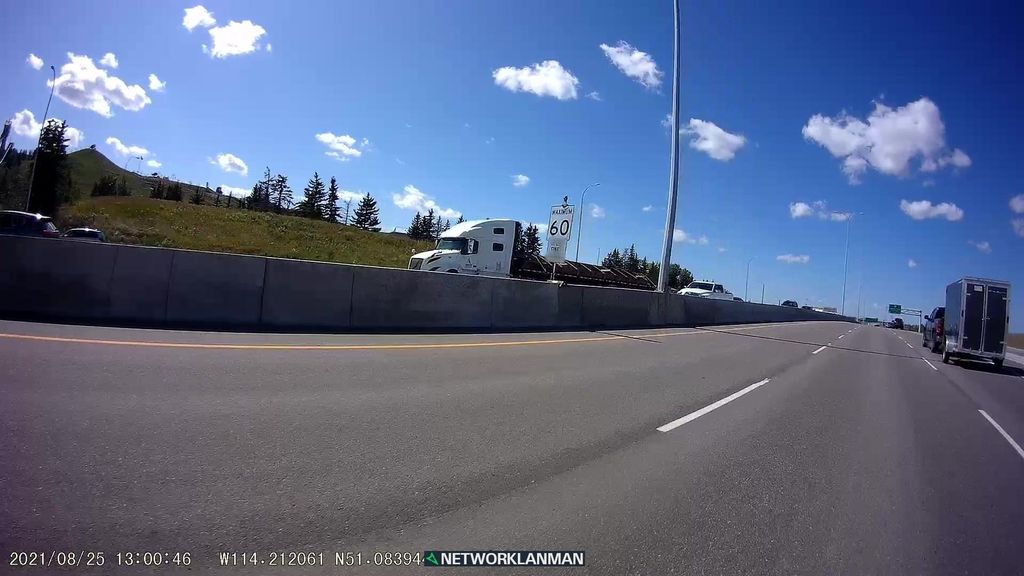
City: calgary